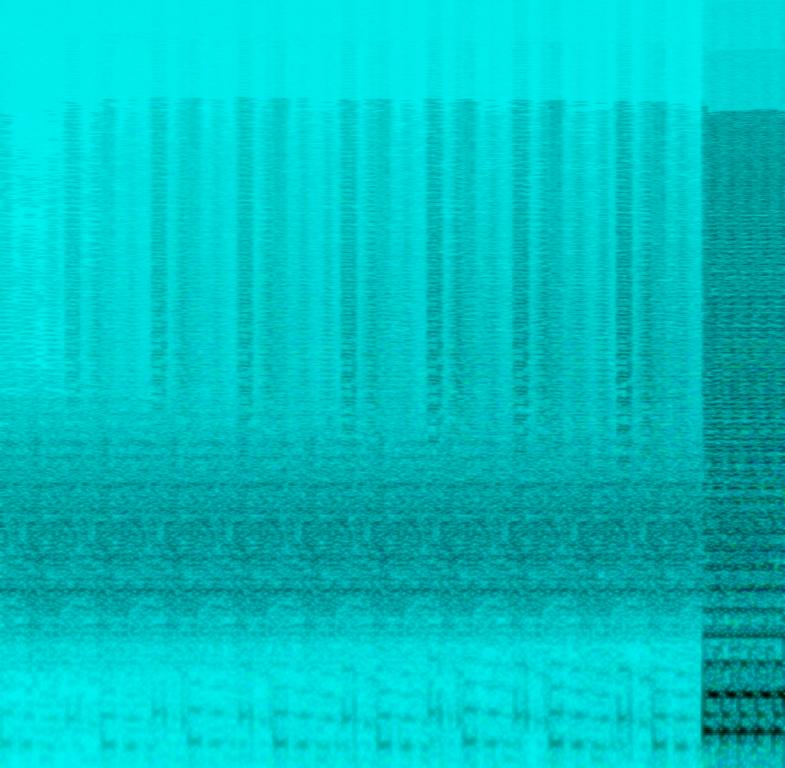
This music is an electronic instrumental. The tempo is fast with atmospheric synthesisers playing an intense harmony with boomy keyboard feedback. There is no other instrument  or accompaniment except for a whooshing sound. The music sounds amateur and has a sinister, eerie, mysterious, spooky, scary vibe.